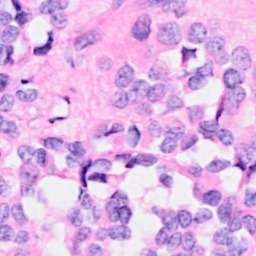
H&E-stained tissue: Breast